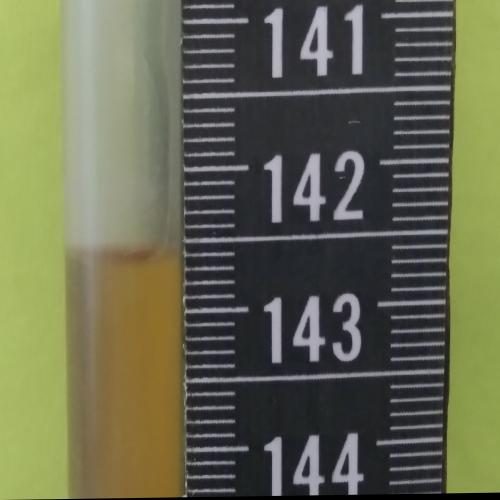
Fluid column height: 142.6 cm